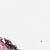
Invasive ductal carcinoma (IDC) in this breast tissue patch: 0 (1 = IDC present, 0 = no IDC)